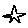
Label: star